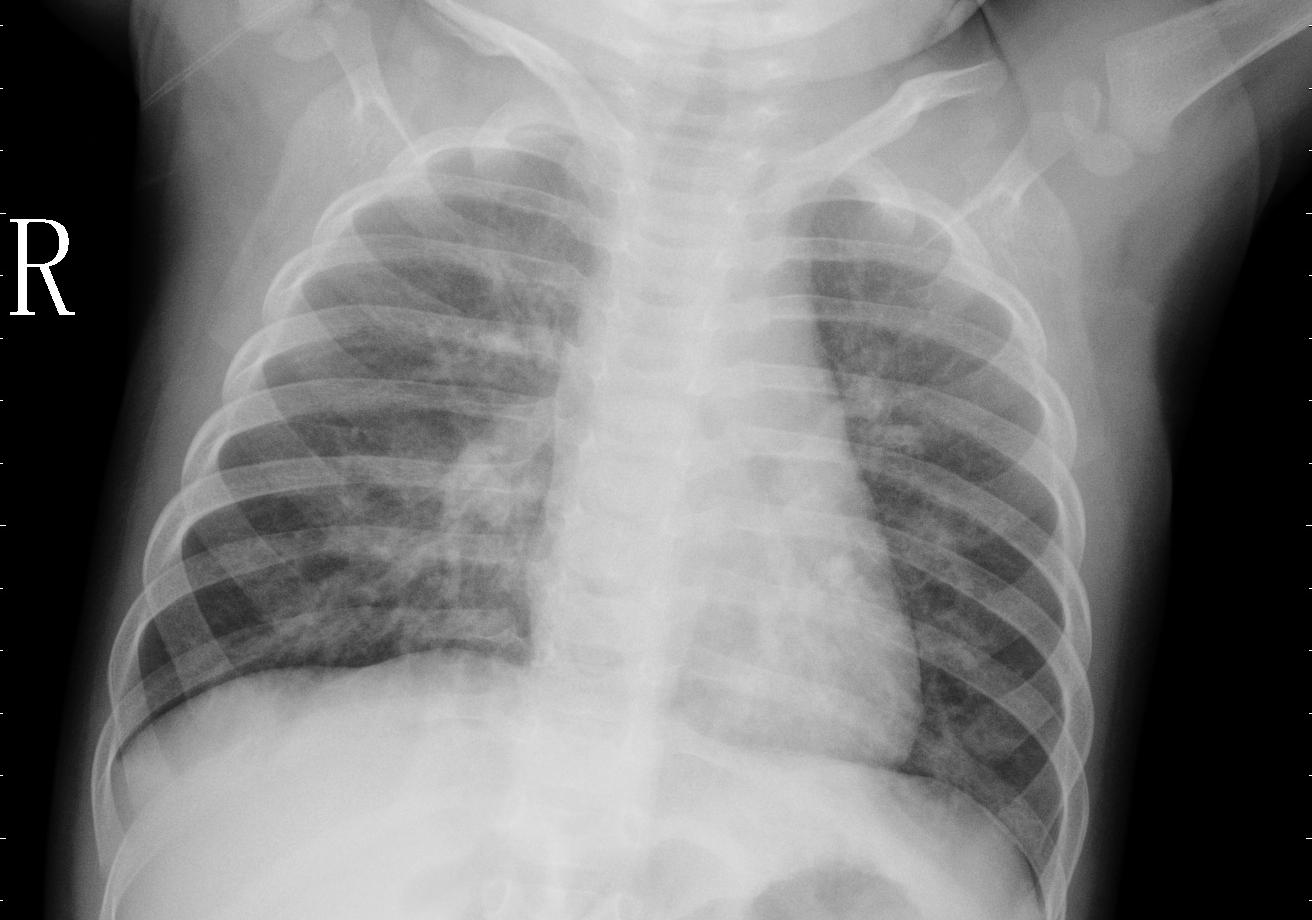
Diagnosis: PNEUMONIA